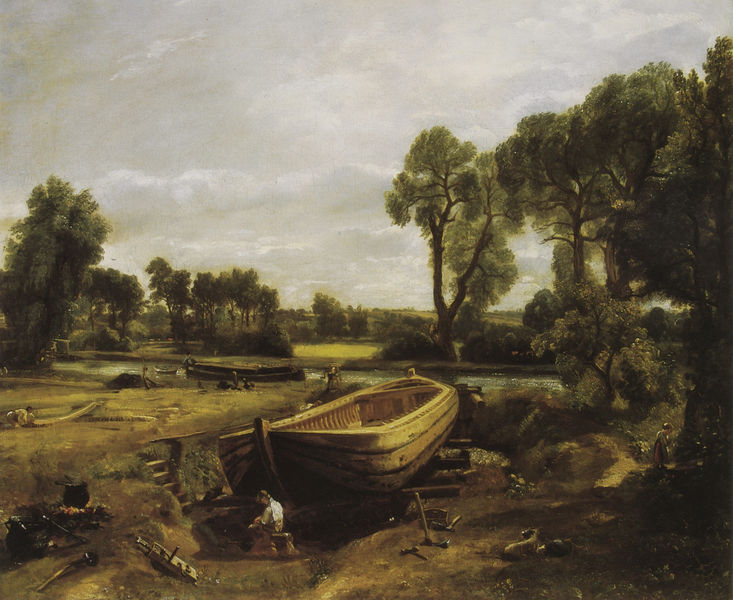
Titel: Boat Building
Künstler: John Constable
Standort: London
Institution: Victoria & Albert Museum
Schlagwörter: baum, blau, blätter, gemälde, gewitter, himmel, mann, schatten, wasser, weiß, wolken, bäume, fluss, gelb, grün, landschaft, menschen, mädchen, sitzen, ufer, äste, abend, braun, frau, grau, holz, licht, männer, gras, hund, rot, wiese, beige, hemd, mensch, öl, bach, ebene, einsamkeit, erde, feld, gracht, horizont, natur, pappel, pappeln, stamm, weide, weite, kanal, sonne, wiesen, realismus, sitzend, kind, wald, arbeit, boot, boote, kahn, kinder, bewölkt, schiff, schiffe, sommer, düster, arbeiten, ernte, hart, verlassen, aue, dunkelgrün, pause, arbeiter, grube, material, werft, strom, constable, leiter, stämme, treppe, stufen, junge, raps, senke, weiden, bedeckt, flusslandschaft, groß, handwerk, handwerker, schreiner, werkzeug, axt, hammer, graben, grü, beil, hacke, schnitzen, bauen, olivgrün, auenlandschaft, bauarbeiten, flussufer, dock, holzschiff, rohbau, arche noah, schiffsbau, reparatur, bootsbauer, niederrhein, bootsbau, bppt, holzbeu, schiffbauer, schiffsbauer, flu´, bottsbau